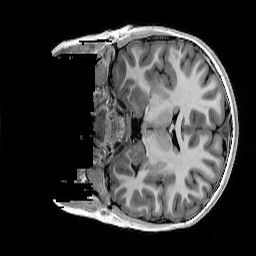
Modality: T1w
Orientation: coronal
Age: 12
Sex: male
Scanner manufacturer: siemens
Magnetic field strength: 3 T
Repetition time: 4 s
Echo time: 0.00289 s